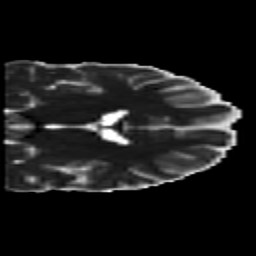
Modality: MD
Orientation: coronal
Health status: healthy
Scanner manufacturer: siemens
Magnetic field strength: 3 T
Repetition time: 10 s
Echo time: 0.092 s